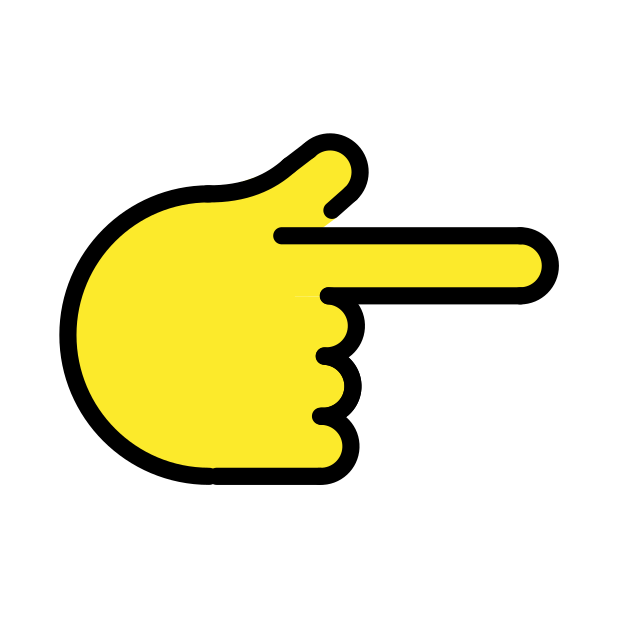
Emoji: 👉
Name: white right pointing backhand index
Unicode: 0x1f449